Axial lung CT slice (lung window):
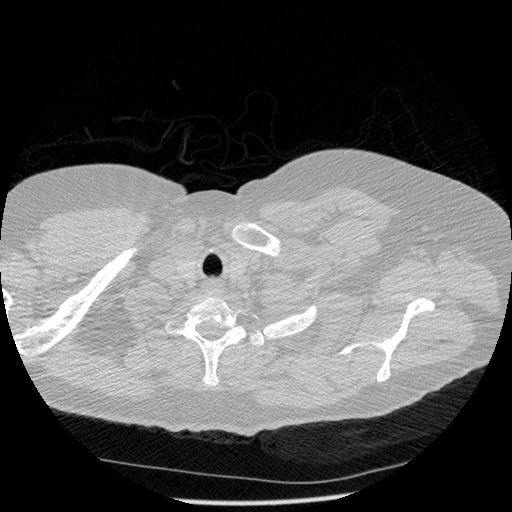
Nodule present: no